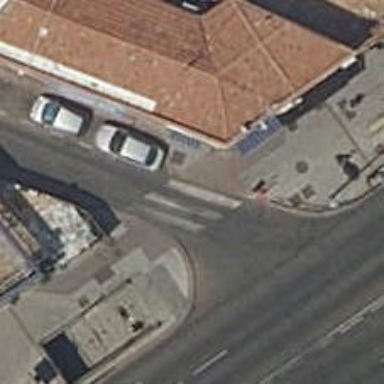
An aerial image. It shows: Marked road crossing.